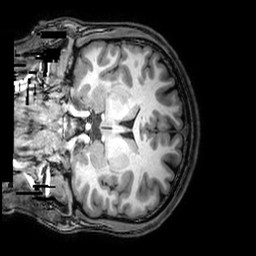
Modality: T1w
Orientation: coronal
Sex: male
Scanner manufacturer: philips
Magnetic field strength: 3 T
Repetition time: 0.008116 s
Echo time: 0.00372 s